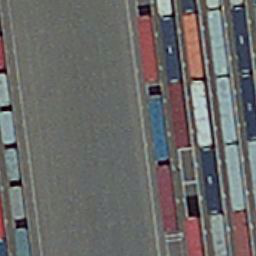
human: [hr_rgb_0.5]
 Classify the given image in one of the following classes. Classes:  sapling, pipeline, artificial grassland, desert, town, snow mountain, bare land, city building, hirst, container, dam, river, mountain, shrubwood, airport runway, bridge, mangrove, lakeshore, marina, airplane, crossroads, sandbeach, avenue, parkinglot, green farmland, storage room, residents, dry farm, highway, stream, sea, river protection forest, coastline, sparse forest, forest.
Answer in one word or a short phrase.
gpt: container